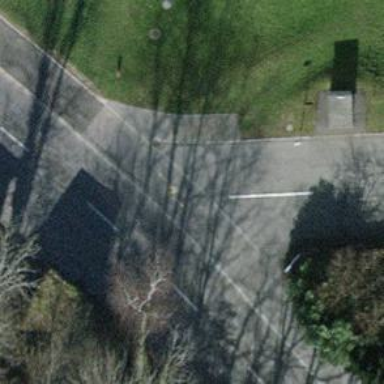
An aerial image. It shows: Unmarked crossing on the road.